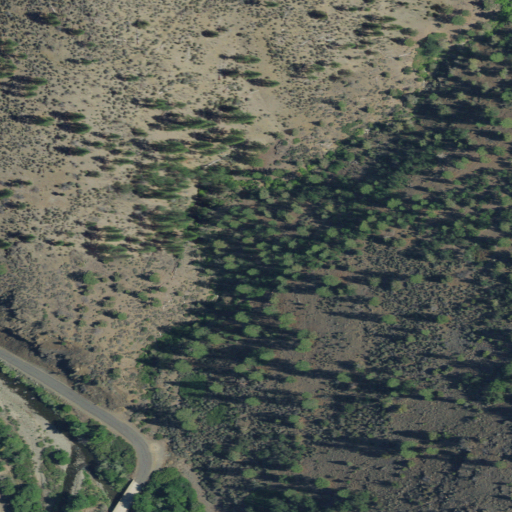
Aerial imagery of valley in California named Long Gulch containing shrub, medium intensity development, low intensity development, open water, and open development